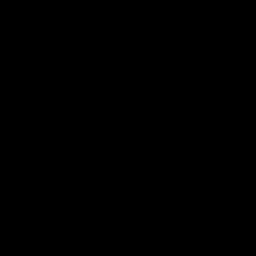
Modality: FA
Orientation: axial
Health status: healthy
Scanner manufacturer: siemens
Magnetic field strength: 3 T
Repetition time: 12 s
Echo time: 0.092 s